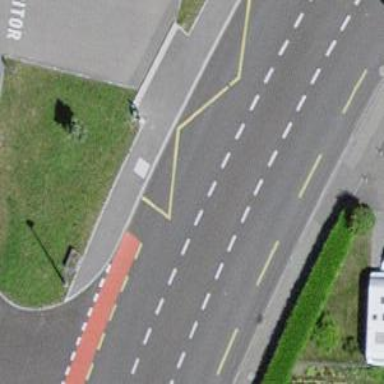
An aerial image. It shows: Bus stop with platform for public transport.